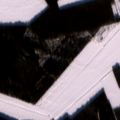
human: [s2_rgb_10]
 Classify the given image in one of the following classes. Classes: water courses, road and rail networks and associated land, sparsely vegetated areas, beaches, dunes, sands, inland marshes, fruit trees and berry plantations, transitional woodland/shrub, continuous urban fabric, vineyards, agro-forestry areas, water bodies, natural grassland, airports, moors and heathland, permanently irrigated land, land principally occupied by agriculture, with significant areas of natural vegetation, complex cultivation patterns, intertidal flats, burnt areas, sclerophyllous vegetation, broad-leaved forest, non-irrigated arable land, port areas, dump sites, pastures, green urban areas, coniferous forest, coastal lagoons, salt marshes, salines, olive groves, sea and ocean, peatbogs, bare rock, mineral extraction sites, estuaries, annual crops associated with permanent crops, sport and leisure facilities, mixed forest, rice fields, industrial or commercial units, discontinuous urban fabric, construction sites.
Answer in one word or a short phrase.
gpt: non-irrigated arable land, mixed forest